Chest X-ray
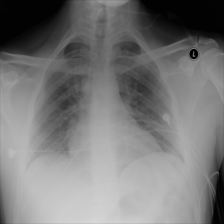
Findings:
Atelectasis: negative
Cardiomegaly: negative
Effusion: negative
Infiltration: negative
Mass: negative
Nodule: negative
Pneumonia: negative
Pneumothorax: negative
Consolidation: negative
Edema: negative
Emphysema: negative
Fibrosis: negative
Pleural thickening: negative
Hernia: negative